Question: I am creating a Android app , in which i have a list view with chat bubbles (speech bubbles ) i want to add image in those chat bubbles, if user insert a Image from options , My app look likes this -->

I want to insert this image in the app , when user insert it through the image button , I have customized the Adapter so far by myself , please take a look at my AwesomeAdapter class , and Main_activity
'''
@Override
public void onCreate(Bundle savedInstanceState) {
super.onCreate(savedInstanceState);
setContentView(R.layout.activity_main);
start();
text = (EditText) this.findViewById(R.id.txtMessage);
sndButton=(Button)findViewById(R.id.buttonchat3);
//sndButton.setEnabled(false);
messages = new ArrayList<Message>();
adapter = new AwesomeAdapter(this, messages);
setListAdapter(adapter);
}
public void sendMessage(View v)
{
String newMessage = text.getText().toString().trim();
if(newMessage.length() > 0)
{
text.setText("");
addNewMessage(new Message(newMessage, true));
mConnection.sendTextMessage(newMessage);
}
}
public void receiveImage(View v)
{
Intent photoPickerIntent = new Intent(Intent.ACTION_PICK);
photoPickerIntent.setType("image/*");
startActivityForResult(photoPickerIntent,RESULT_LOAD_IMAGE);
}
void addNewMessage(Message m)
{
messages.add(m);
adapter.notifyDataSetChanged();
getListView().setSelection(messages.size()-1);
}
@SuppressWarnings("static-access")
void addReceivedMessage(Message m)
{
messages.add(m);
adapter.notifyDataSetChanged();
getListView().setSelection(messages.size()-1);
v=(Vibrator) getSystemService(this.VIBRATOR_SERVICE);
v.vibrate(200);
}
'''
this is the Adapter class for the list view where i am showing this textbox and 9 patch image in background,
public class AwesomeAdapter extends BaseAdapter{
'''
private static final int TYPE_ITEM = 0;
private static final int TYPE_SEPARATOR = 1;
private static final int TYPE_MAX_COUNT = TYPE_SEPARATOR + 1;
private Context mContext;
private ArrayList<Message> mMessages;
//private TreeSet mSeparatorsSet = new TreeSet();
public AwesomeAdapter(Context context, ArrayList<Message> messages) {
super();
this.mContext = context;
this.mMessages = messages;
}
@Override
public int getCount() {
return mMessages.size();
}
@Override
public Object getItem(int position) {
return mMessages.get(position);
}
@Override
public int getItemViewType(int position) {
if(my code to get text content) //it will fetch the textview layout
{
return TYPE_SEPARATOR;
}
else //it will fetch the image view layout
{
return TYPE_ITEM;
}
}
@Override
public int getViewTypeCount() {
return TYPE_MAX_COUNT;
}
@SuppressLint("ResourceAsColor")
@SuppressWarnings("deprecation")
@Override
public View getView(int position, View convertView, ViewGroup parent) {
Message message = (Message) this.getItem(position);
ViewHolder holder;
int type = getItemViewType(position);
if(convertView == null)
{
holder = new ViewHolder();
switch (type) {
case TYPE_ITEM:
convertView = LayoutInflater.from(mContext).inflate(R.layout.sms_row, parent, false);
holder.message = (TextView) convertView.findViewById(R.id.message_text);
break;
case TYPE_SEPARATOR:
convertView = LayoutInflater.from(mContext).inflate(R.layout.sms_row2, parent, false);
holder.message = (TextView) convertView.findViewById(R.id.message2);
break;
}
convertView.setTag(holder);
}
else
holder = (ViewHolder) convertView.getTag();
holder.message.setText(message.getMessage());
LayoutParams lp = (LayoutParams) holder.message.getLayoutParams();
//check if it is a status message then remove background, and change text color.
if(message.isStatusMessage())
{
holder.message.setBackgroundDrawable(null);
lp.gravity = Gravity.LEFT;
holder.message.setTextColor(R.color.textFieldColor);
}
else
{
//Check whether message is mine to show green background and align to right
if(message.isMine())
{
holder.message.setBackgroundResource(R.drawable.speech_bubble_orange);
lp.gravity = Gravity.LEFT;
}
//If not mine then it is from sender to show orange background and align to left
else
{
holder.message.setBackgroundResource(R.drawable.speech_bubble_green);
lp.gravity = Gravity.RIGHT;
}
holder.message.setLayoutParams(lp);
holder.message.setTextColor(R.color.textColor);
}
return convertView;
}
private static class ViewHolder
{
TextView message;
}
@Override
public long getItemId(int position) {
//Unimplemented, because we aren't using Sqlite.
return 0;
}
}
'''
I have made the sms_row1 and sms_row2 files , now how should i start the working of this another View , i am new to android tried a lot of changes , but it still does not work , please help and thanx in advance.
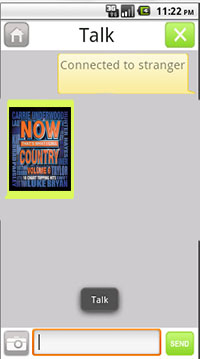
Answer: My Friend, in my point of view. The solution is to have a custom Adapter with both image and textView along with third boolean variable.
'''
private Context mContext;
private ArrayList<Message> mMessages;
private boolean isText;
//private TreeSet mSeparatorsSet = new TreeSet();
public AwesomeAdapter(Context context, ArrayList<Message> messages, boolean isText) {
super();
this.mContext = context;
this.mMessages = messages;
this.isText = isText;
}
'''
And this "isText" variable will determine either to show text or image.
I hope that it will work :)